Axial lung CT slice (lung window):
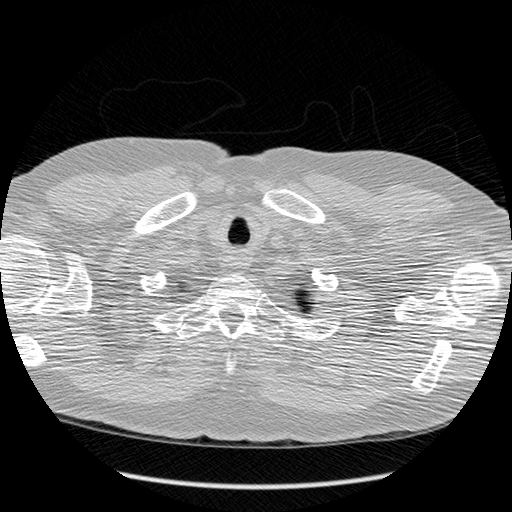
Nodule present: no